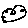
Label: cloud